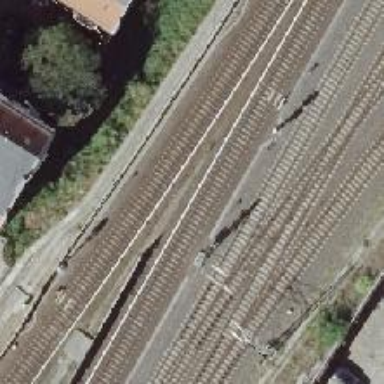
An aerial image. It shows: Solitary milestone along the railway.